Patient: sex F, age 77
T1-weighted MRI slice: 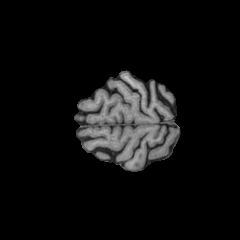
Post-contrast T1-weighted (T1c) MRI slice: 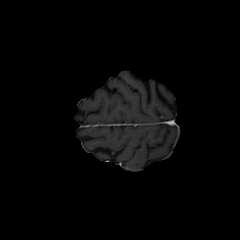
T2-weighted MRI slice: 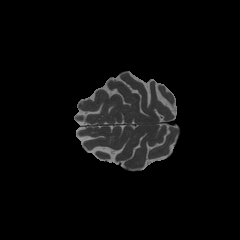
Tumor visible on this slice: no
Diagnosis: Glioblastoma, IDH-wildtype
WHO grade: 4